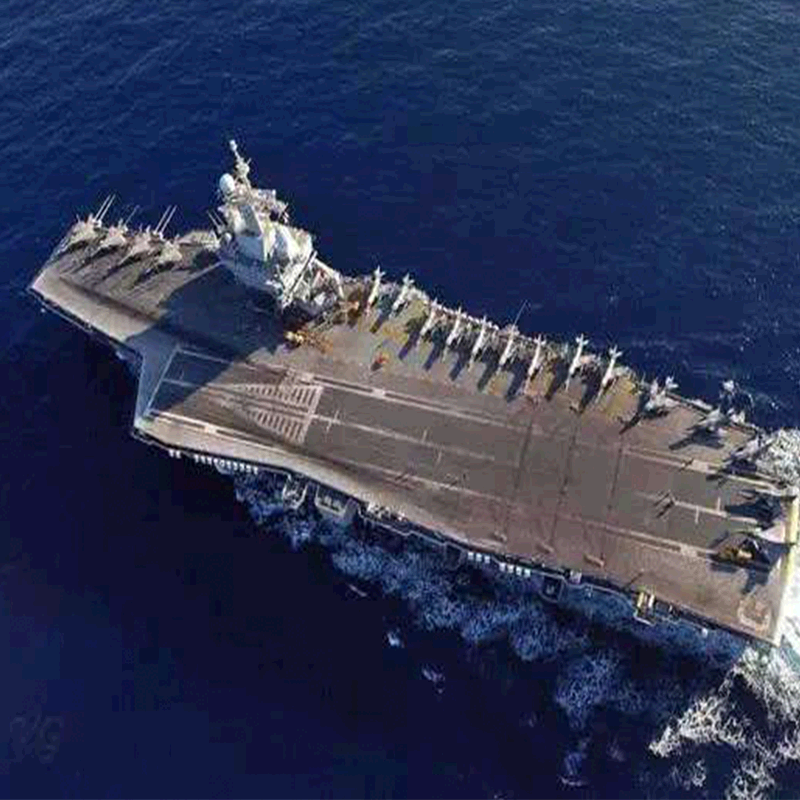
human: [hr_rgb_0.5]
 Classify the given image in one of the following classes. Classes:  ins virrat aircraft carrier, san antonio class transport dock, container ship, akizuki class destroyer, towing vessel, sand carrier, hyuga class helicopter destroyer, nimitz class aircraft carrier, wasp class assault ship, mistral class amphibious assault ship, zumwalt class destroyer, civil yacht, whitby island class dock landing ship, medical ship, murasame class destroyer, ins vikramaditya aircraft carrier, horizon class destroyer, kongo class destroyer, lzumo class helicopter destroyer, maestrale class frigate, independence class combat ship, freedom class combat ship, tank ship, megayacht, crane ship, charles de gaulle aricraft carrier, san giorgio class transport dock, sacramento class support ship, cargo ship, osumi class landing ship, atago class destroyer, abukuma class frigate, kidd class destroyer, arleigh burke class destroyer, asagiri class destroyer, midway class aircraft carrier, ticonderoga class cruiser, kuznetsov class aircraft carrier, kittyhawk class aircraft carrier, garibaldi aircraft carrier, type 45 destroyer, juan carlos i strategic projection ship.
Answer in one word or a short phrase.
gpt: Charles de Gaulle aricraft carrier